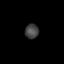
Tissue: skin
Cell type: Fibroblasts
Senescence score: 0.7869
Nuclear area (px): 195
Mean DAPI intensity: 67.841